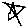
Label: star